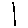
Label: line